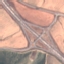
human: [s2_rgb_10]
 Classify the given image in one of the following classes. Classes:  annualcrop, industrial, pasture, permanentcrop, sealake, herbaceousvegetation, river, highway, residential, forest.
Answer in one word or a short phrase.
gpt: Highway